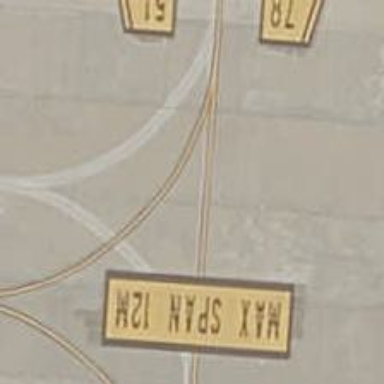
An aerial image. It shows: View of taxiway at the airport.